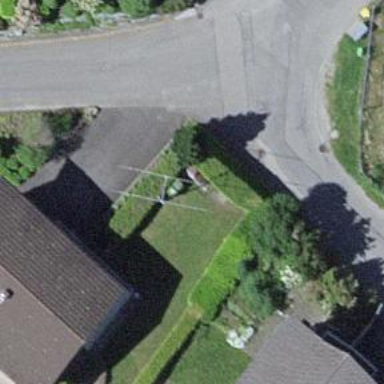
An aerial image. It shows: Post box.